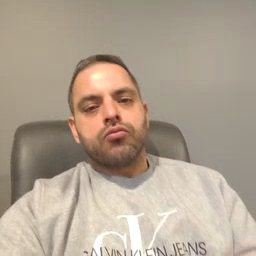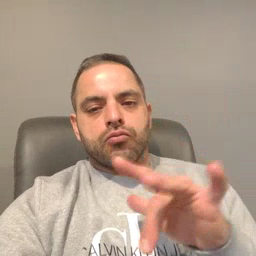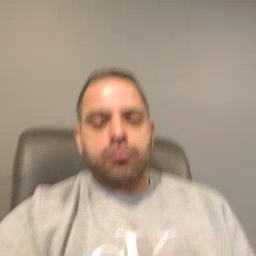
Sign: touch